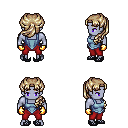
a pixel art fantasy rpg character, male body template, dark elf, purple skin, blue vest, red pants, white blonde princess hairstyle, gold gloves, ghillies, four views (front, back, left, right), 2x2 character sprite sheet, small pixel art, hard edges, no anti-aliasing